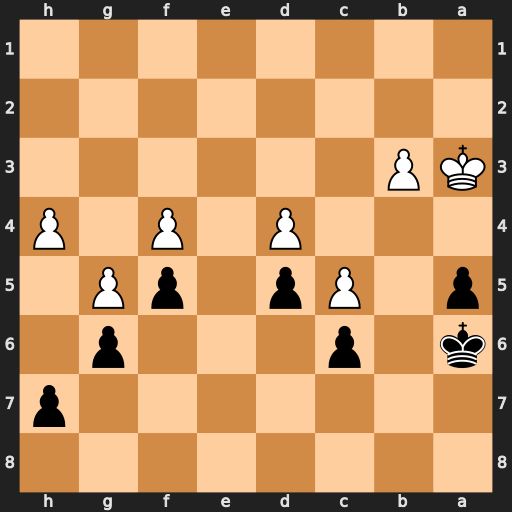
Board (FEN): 8/7p/k1p3p1/p1Pp1pP1/3P1P1P/KP6/8/8
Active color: b
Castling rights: -
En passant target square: -
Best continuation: Kb5 Kb2 Kb4